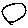
Label: circle